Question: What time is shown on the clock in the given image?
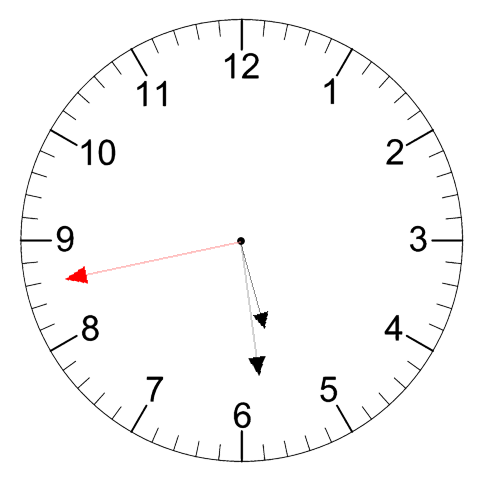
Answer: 05:28:43